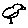
Label: bird